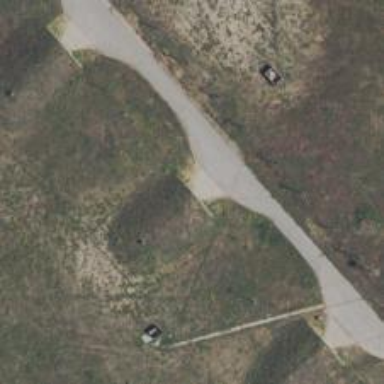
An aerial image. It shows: Military bunker.